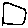
Label: square